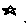
Label: star